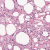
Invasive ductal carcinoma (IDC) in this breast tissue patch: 0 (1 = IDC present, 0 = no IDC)